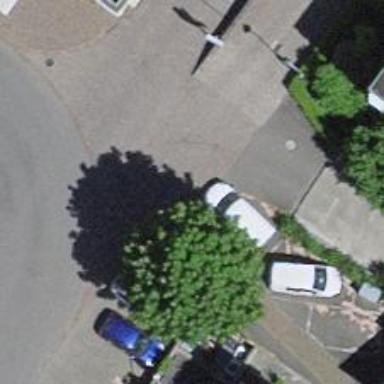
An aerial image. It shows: Living street with sett surface.